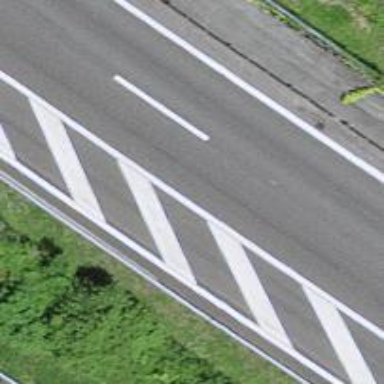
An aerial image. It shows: Asphalt motorway.